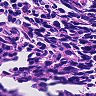
Metastatic tissue present: no